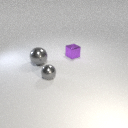
small purple metal cube behind large gray metal sphere